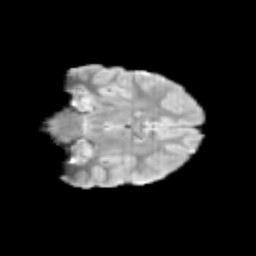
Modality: T2w
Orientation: coronal
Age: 10
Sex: female
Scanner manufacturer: siemens
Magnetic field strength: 3 T
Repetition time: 3.8 s
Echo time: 0.07 s